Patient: sex M, age 49
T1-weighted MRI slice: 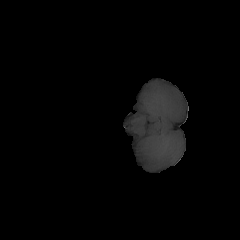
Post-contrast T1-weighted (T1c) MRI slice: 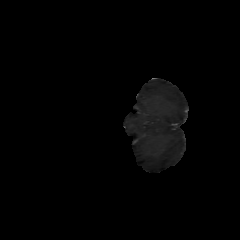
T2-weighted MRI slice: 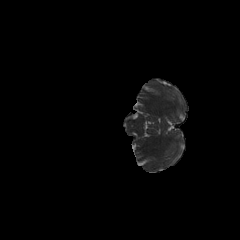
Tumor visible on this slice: no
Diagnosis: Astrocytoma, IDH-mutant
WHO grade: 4